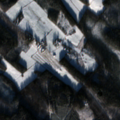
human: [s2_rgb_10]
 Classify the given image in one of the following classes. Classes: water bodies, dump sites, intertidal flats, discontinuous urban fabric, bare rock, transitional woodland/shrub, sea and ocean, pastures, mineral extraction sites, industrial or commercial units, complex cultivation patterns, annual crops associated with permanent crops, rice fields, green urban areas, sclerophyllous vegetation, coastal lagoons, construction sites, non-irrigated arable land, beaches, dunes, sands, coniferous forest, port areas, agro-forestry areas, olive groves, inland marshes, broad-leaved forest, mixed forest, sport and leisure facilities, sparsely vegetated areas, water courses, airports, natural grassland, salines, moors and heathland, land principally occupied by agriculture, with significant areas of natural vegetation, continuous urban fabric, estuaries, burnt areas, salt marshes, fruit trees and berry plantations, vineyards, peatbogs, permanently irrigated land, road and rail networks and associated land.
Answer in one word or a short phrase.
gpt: land principally occupied by agriculture, with significant areas of natural vegetation, broad-leaved forest, coniferous forest, mixed forest